Question: I have a Core Plot BarChart like this:

As you can see - the half of the first bar is hidden by the y axis. How can I make the bounds of the visible area of the graph a little bit wider?
:
'''
- (void) drawBarPlot
{
[self configureBarGraph];
[self configureBarPlot];
[self configureAxes];
}
- (void) configureBarGraph {
// 1 - Create the graph
CPTGraph *graph = [[CPTXYGraph alloc] initWithFrame:self.barChartView.bounds];
graph.plotAreaFrame.masksToBorder = NO;
self.barChartView.hostedGraph = graph;
// 2 - Configure the graph
[graph applyTheme:nil];
graph.paddingBottom = 0.0f;
graph.paddingLeft = 0.0f;
graph.paddingTop = 0.0f;
graph.paddingRight = 0.0f;
graph.plotAreaFrame.paddingLeft = 30.0f;
graph.plotAreaFrame.paddingTop = 20.0f;
graph.plotAreaFrame.paddingRight = 30.0f;
graph.plotAreaFrame.paddingBottom = 20.0f;
// 3 - Set up plot space
CGFloat xMin = 0.0f;
CGFloat xMax = (CGFloat)[[[[PlotDataStore sharedInstance] docsCount] valueForKey:@"docs"] count];
CGFloat yMin = 0.0f;
CGFloat yMax = 10.0f; // should determine dynamically based on max price
CPTXYPlotSpace *plotSpace = (CPTXYPlotSpace *) graph.defaultPlotSpace;
plotSpace.xRange = [CPTPlotRange plotRangeWithLocation:CPTDecimalFromFloat(xMin) length:CPTDecimalFromFloat(xMax)];
plotSpace.yRange = [CPTPlotRange plotRangeWithLocation:CPTDecimalFromFloat(yMin) length:CPTDecimalFromFloat(yMax)];
}
- (void) configureBarPlot {
// 1 - Set up the plot
self.barPlot = [CPTBarPlot tubularBarPlotWithColor:[CPTColor darkGrayColor] horizontalBars:NO];
// 2 - Set up line style
CPTMutableLineStyle *barLineStyle = [[CPTMutableLineStyle alloc] init];
barLineStyle.lineColor = [CPTColor lightGrayColor];
barLineStyle.lineWidth = 0.5;
// 3 - Add plots to graph
CPTGraph *graph = self.barChartView.hostedGraph;
self.barPlot.dataSource = self;
self.barPlot.delegate = self;
self.barPlot.barCornerRadius = 0.0f;
self.barPlot.lineStyle = barLineStyle;
self.barPlot.baseValue = CPTDecimalFromDouble(0.0f);
self.barPlot.fill = [CPTFill fillWithColor:[CPTColor colorWithComponentRed:100.0f / 255.0f green:192.0f / 255.0f blue:245.0f / 255.0f alpha:1.0f]];
[graph addPlot:self.barPlot toPlotSpace:(CPTPlotSpace *) graph.defaultPlotSpace];
}
- (void) configureAxes {
// 1 - Configure styles
CPTMutableTextStyle *axisLabelsStyle = [CPTMutableTextStyle textStyle];
axisLabelsStyle.color = [CPTColor grayColor];
axisLabelsStyle.fontName = @"Helvetica";
// 2 - Get the graph's axis set
CPTXYAxisSet *axisSet = (CPTXYAxisSet *) self.barChartView.hostedGraph.axisSet;
axisSet.xAxis.axisLineStyle = nil;
axisSet.xAxis.labelingPolicy = CPTAxisLabelingPolicyNone;
axisSet.xAxis.labelTextStyle = axisLabelsStyle;
NSArray *customTickLocations = [NSArray arrayWithObjects: [NSDecimalNumber numberWithInt:0], [NSDecimalNumber numberWithInt:1], [NSDecimalNumber numberWithInt:2], [NSDecimalNumber numberWithInt:3], [NSDecimalNumber numberWithInt:4], [NSDecimalNumber numberWithInt:5], [NSDecimalNumber numberWithInt:6], [NSDecimalNumber numberWithInt:7], [NSDecimalNumber numberWithInt:8], [NSDecimalNumber numberWithInt:9], [NSDecimalNumber numberWithInt:10], [NSDecimalNumber numberWithInt:11], [NSDecimalNumber numberWithInt:11], nil];
NSArray *xAxisLabels = [[[PlotDataStore sharedInstance] docsCount] valueForKey:@"dates"];
NSMutableArray *customLabels = [NSMutableArray arrayWithCapacity:[xAxisLabels count]];
for (NSNumber *tickLocation in customTickLocations) {
CPTAxisLabel *newLabel = [[CPTAxisLabel alloc] initWithText: [xAxisLabels objectAtIndex:[tickLocation intValue]] textStyle:axisSet.xAxis.labelTextStyle];
newLabel.tickLocation = [tickLocation decimalValue];
newLabel.offset = axisSet.xAxis.labelOffset + axisSet.xAxis.minorTickLength;
[customLabels addObject:newLabel];
}
axisSet.xAxis.axisLabels = [NSSet setWithArray:customLabels];
axisSet.yAxis.labelingPolicy = CPTAxisLabelingPolicyNone;
axisSet.yAxis.axisLineStyle = nil;
axisSet.yAxis.axisLabels = nil;
}
- (NSUInteger) numberOfRecordsForPlot:(CPTPlot *)plot {
if ([plot class] == [CPTBarPlot class]) {
return (NSUInteger)[[[[PlotDataStore sharedInstance] docsCount] valueForKey:@"docs"] count];
}
return 0;
}
- (NSNumber *) numberForPlot:(CPTPlot *)plot field:(NSUInteger)fieldEnum recordIndex:(NSUInteger)index {
if ([plot class] == [CPTBarPlot class]) {
switch ( fieldEnum ) {
case CPTBarPlotFieldBarLocation:
return [NSNumber numberWithUnsignedInteger:index];
break;
case CPTBarPlotFieldBarTip:
return (NSNumber *)[[[[PlotDataStore sharedInstance] docsCount] valueForKey:@"docs"] objectAtIndex:index];
break;
}
}
}
'''
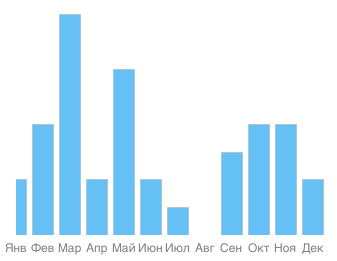
Answer: The bar locations are integers. Therefore, with the 'xRange' starting at zero (0), the first bar is centered at the left edge of the plot. To fix it, make the starting location -0.5 and the length (number of bars + 1).